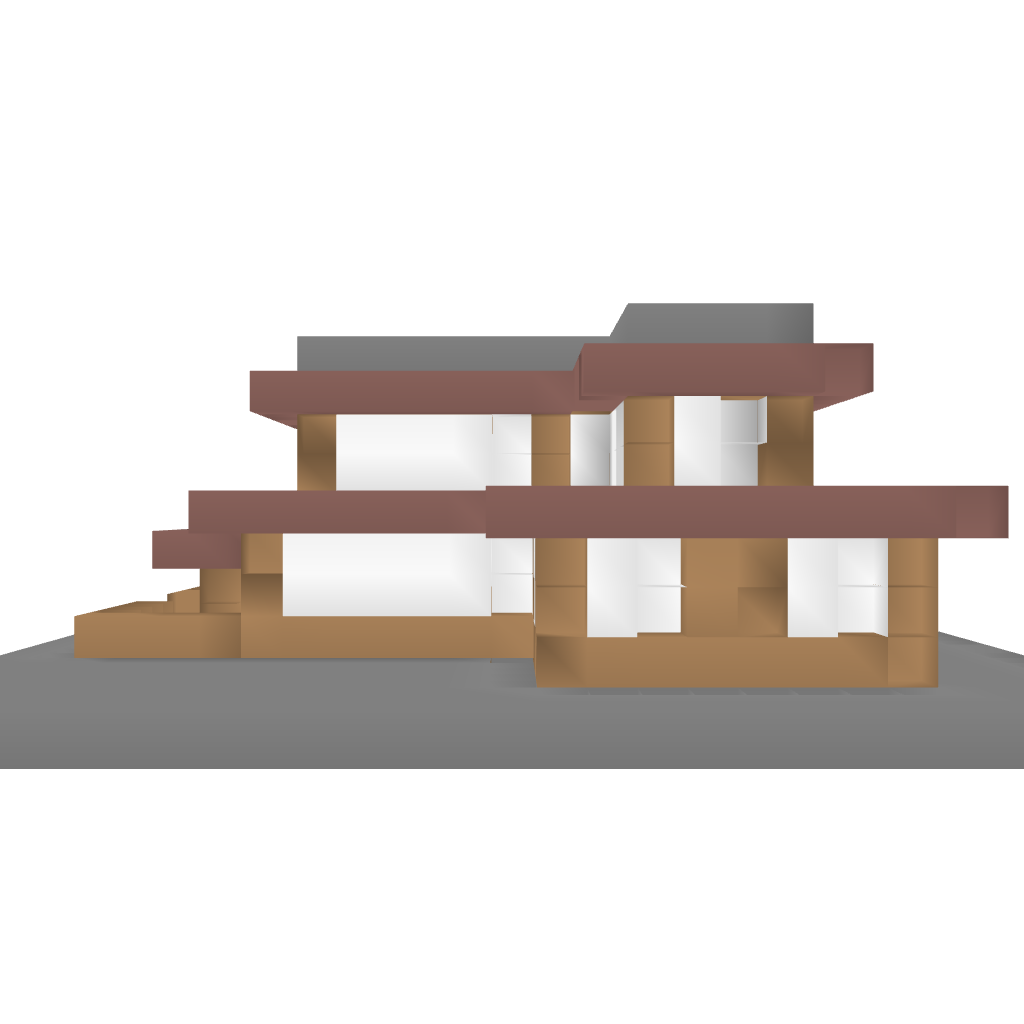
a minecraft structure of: Medieval House